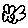
Label: flower